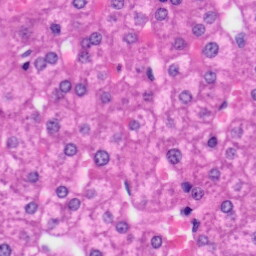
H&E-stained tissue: Liver